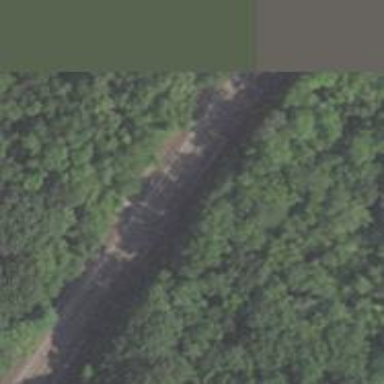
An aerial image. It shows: Railway track with contact line for electrification.